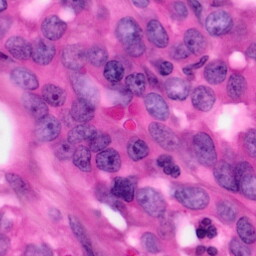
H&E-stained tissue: Pancreatic